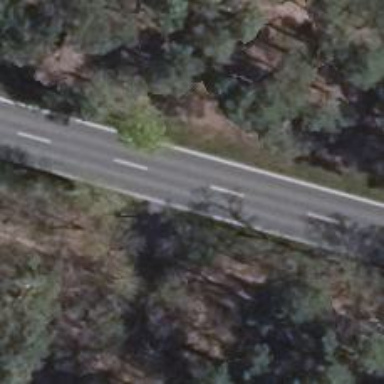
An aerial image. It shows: Primary road with asphalt surface.